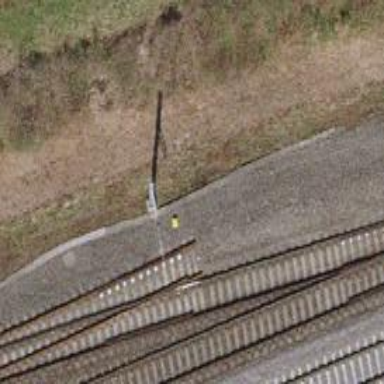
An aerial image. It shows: Single track railway in yard.